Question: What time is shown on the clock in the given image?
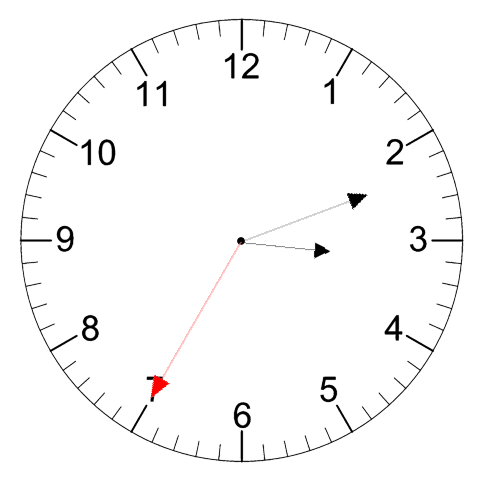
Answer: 03:11:35